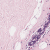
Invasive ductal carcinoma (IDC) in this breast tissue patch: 0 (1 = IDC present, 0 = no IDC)